Question: I am trying to create a form with a date drop down field and have it displayed nicely inline. The field is fine without using input-append but has trouble when i do-
This is the code
'''
<div class="control-group">
<label class="control-label" for="title">
<a data-toggle="collapse" data-target="#collapse_date">
Add a date
</a>
</label>
<div id="collapse_date" class="controls collapse input-append date form_datetime" data-date="2013-09-16T05:25:07Z" data-date-format="dd MM yyyy - hh:ii" data-link-field="dtp_input1" >
<input size="16" type="text" value="" readonly><span class="add-on"><i class="icon-th"></i></span>
</div>
</div>
'''
This is the result.

As you can see the input field is align to the right for some reason- Im using stand boostrap here apart from the colors. Maybe someone with deeper knowledge of boostrap could point out where i am going wrong?
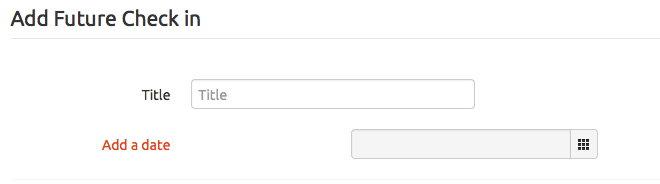
Answer: Your '.controls' div and '.input-append' div are the same div. Try removing the 'input-append' class from that div and wrapping the input and span inside of a div whose only class is 'input-append'.